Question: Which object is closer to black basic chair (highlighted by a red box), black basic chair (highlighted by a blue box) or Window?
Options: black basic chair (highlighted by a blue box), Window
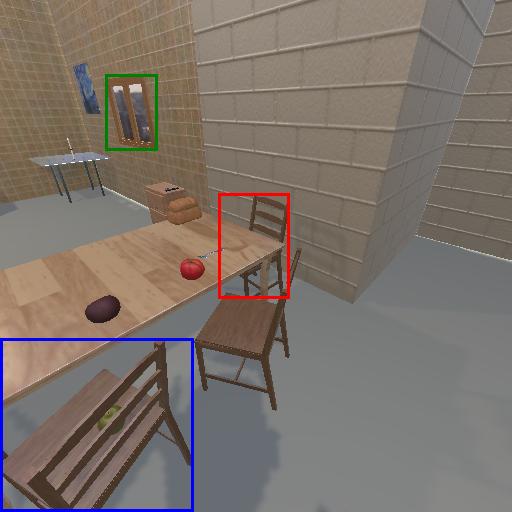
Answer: black basic chair (highlighted by a blue box)